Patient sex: M
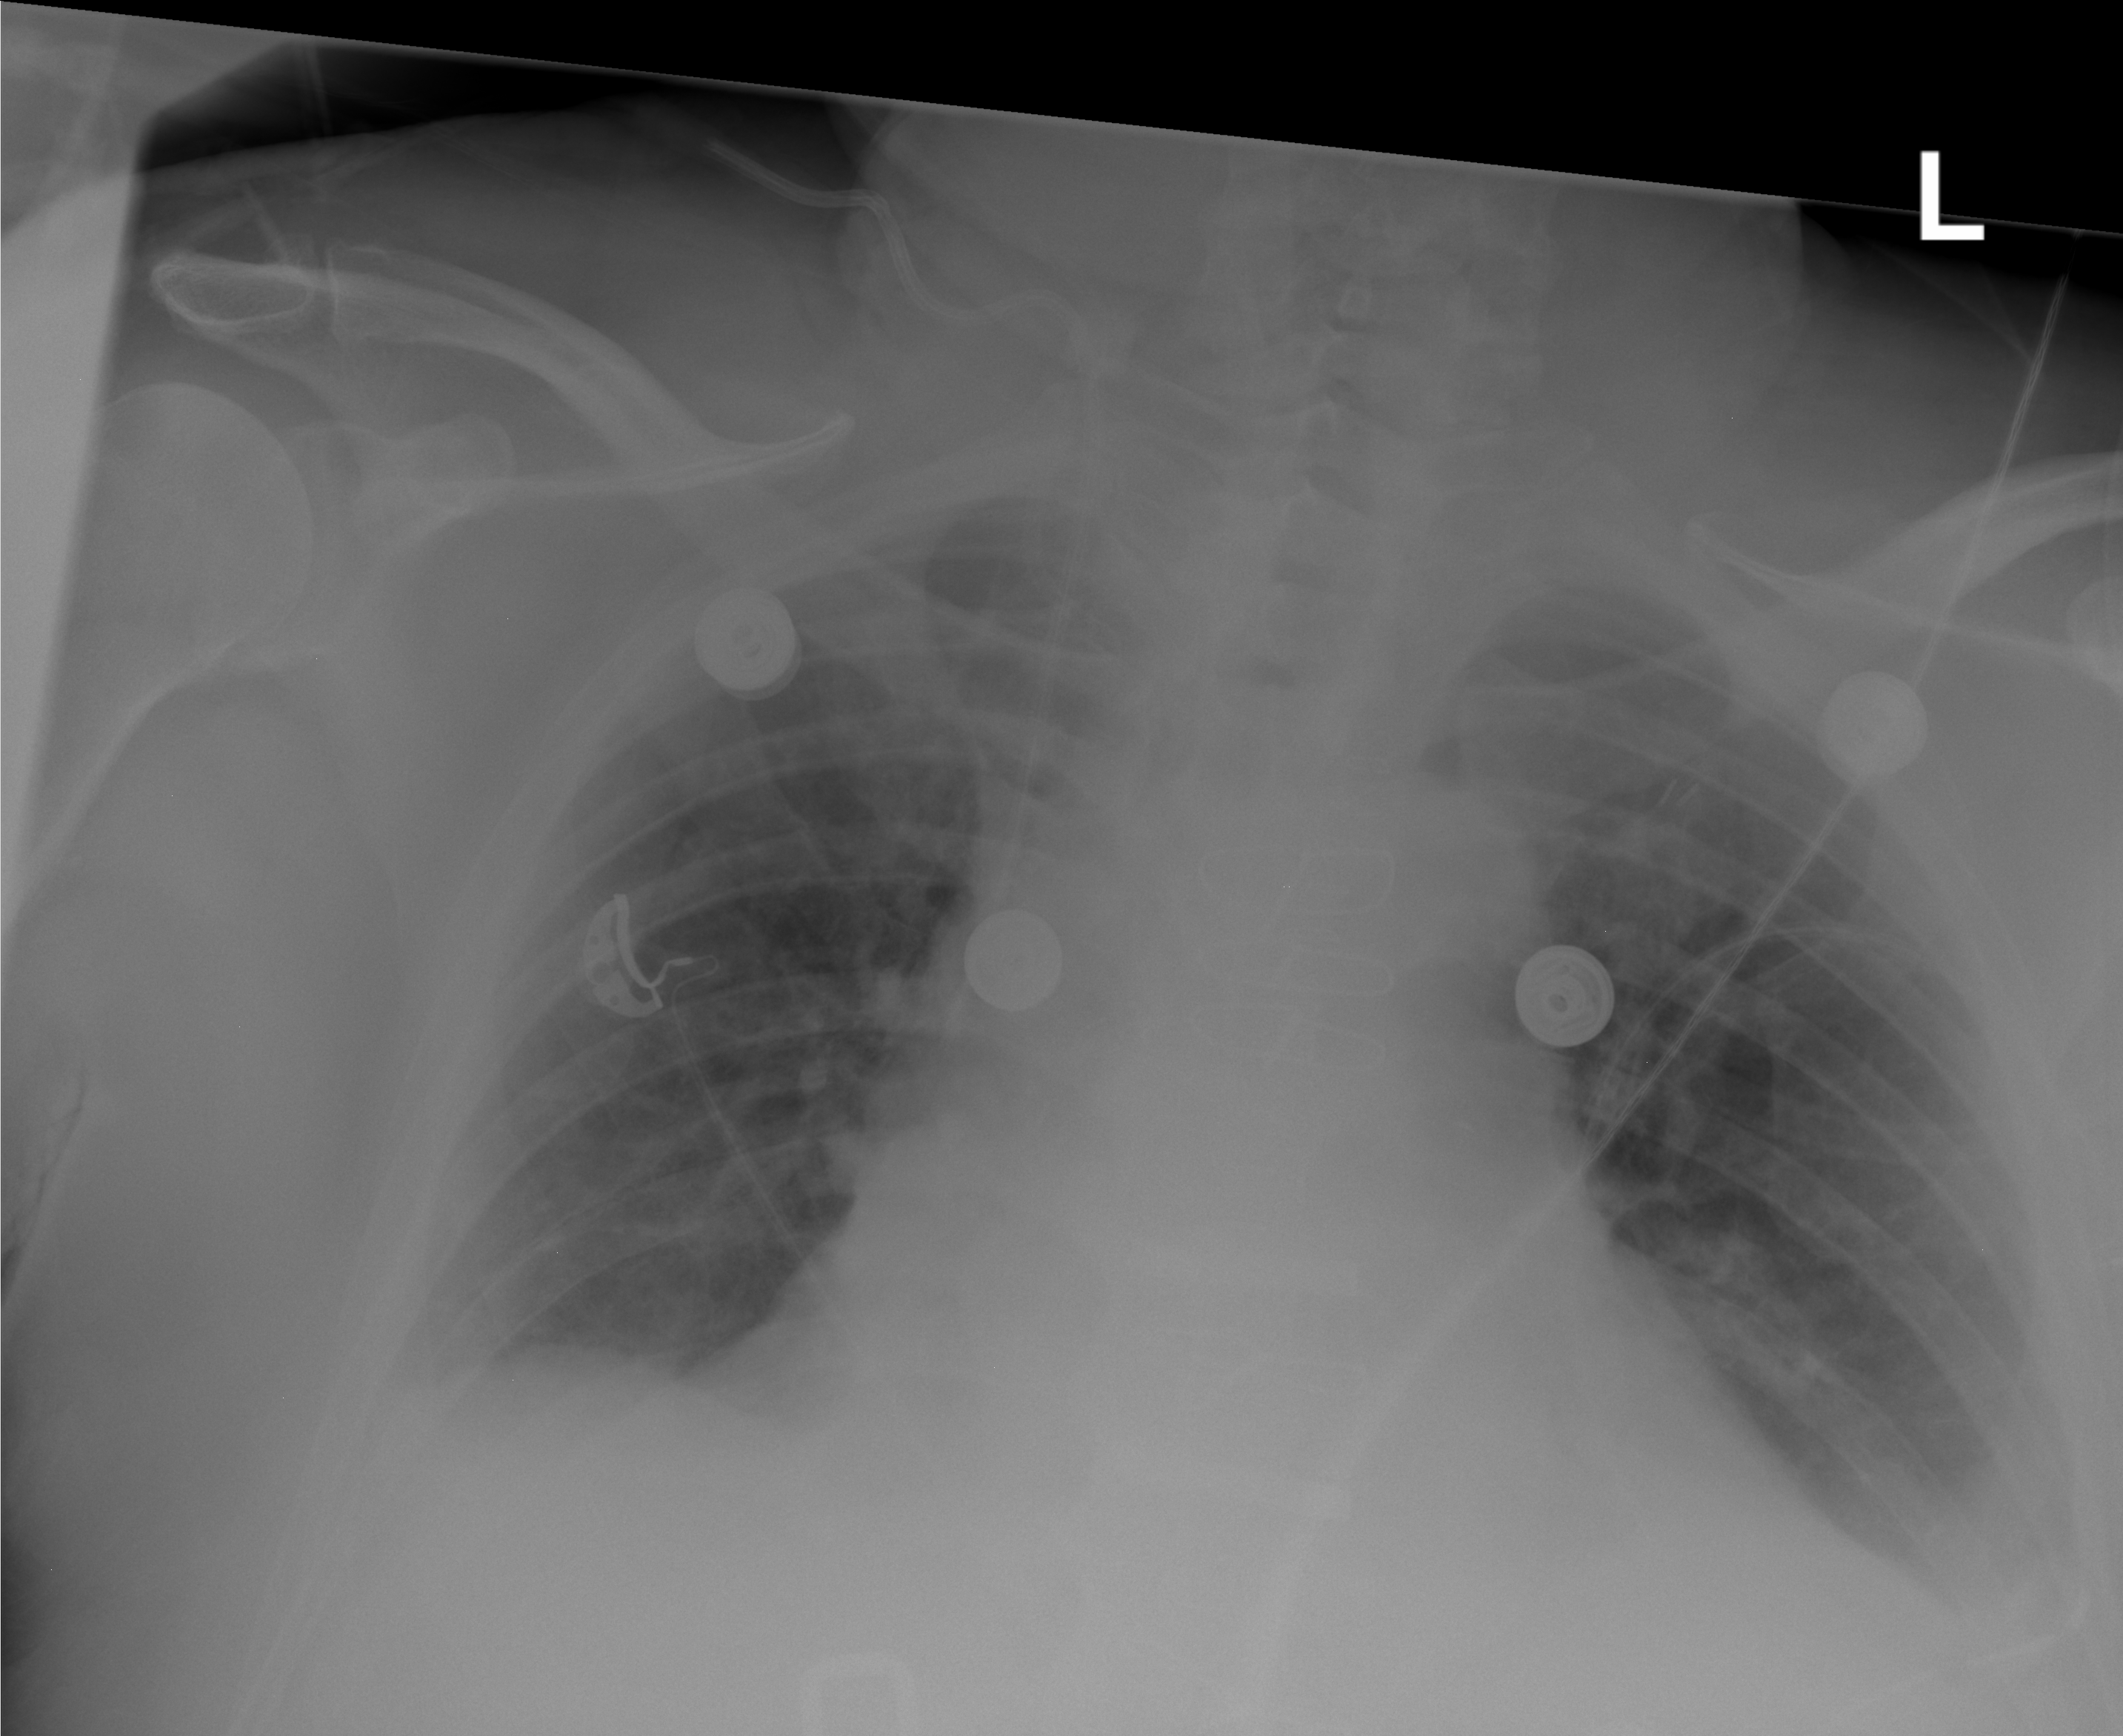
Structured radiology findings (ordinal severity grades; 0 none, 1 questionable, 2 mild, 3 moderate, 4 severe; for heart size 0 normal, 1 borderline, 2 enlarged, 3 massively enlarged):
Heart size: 2
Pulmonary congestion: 0
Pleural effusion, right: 2
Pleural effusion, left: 2
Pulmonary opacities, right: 0
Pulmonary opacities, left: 0
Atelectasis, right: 2
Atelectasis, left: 2